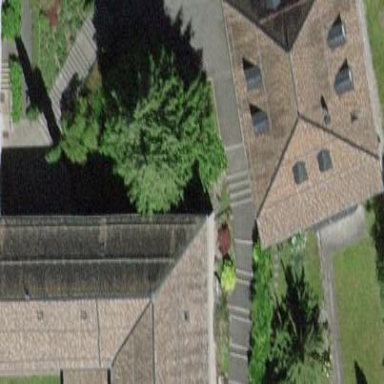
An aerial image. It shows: Building with hipped roof oriented along its structure.